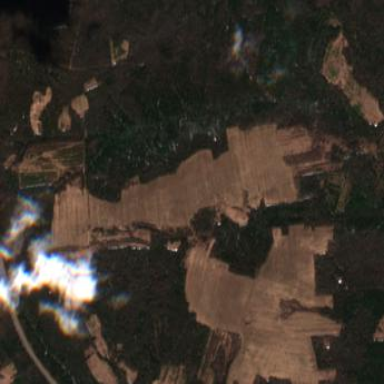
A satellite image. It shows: Logging area.